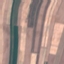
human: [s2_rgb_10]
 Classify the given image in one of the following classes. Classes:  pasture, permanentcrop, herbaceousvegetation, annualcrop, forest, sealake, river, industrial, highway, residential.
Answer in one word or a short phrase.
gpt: AnnualCrop